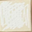
Piece: xx